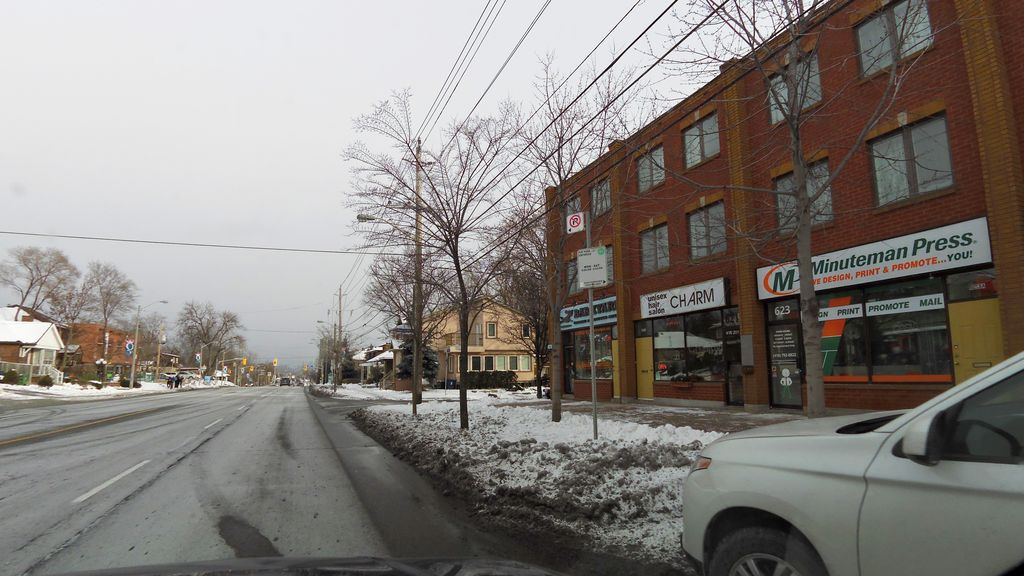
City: toronto